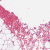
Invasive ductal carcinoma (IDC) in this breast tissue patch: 0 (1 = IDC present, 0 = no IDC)